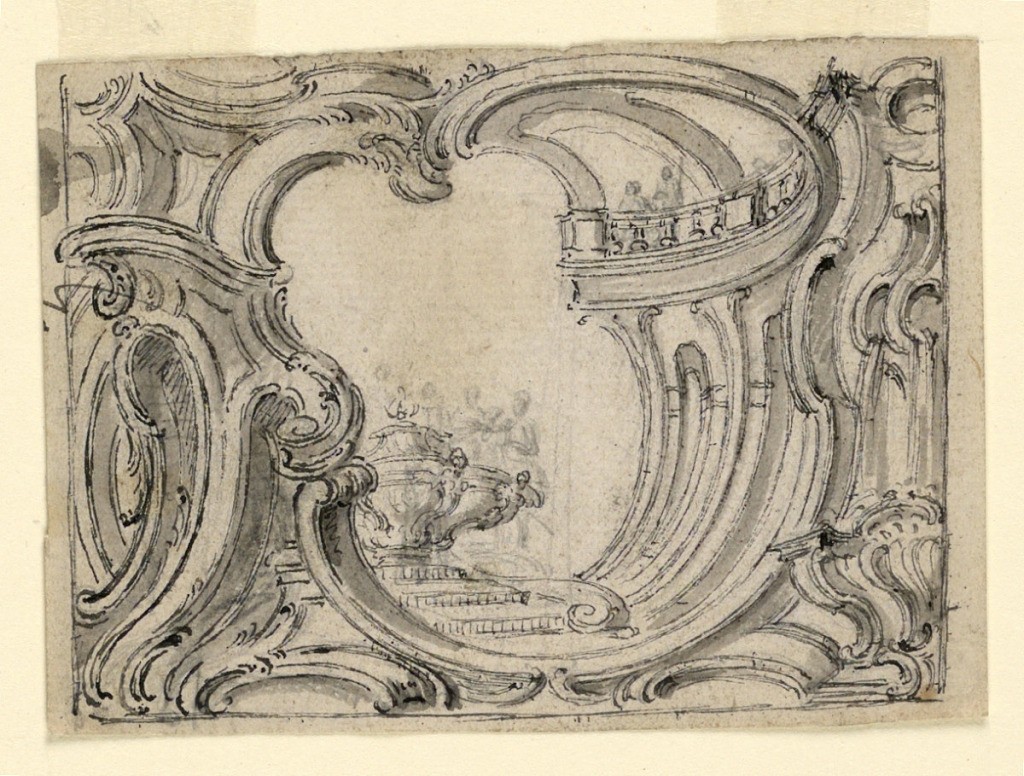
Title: Design for an Ornament Panel
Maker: Juste-Aurèle Meissonnier, French, b. Italy, 1695–1750
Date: ca. 1728
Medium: Pen and black ink, brush and gray wash, black chalk on paper
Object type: Drawing
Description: A palace atrium in rocaille architecture is obliquely shown.  An elaborate urn stands upon a pedestal in its center.  Some standing women are slightly indicated.
Reverse: A small part of an ornament in graphite.